Interaction volume radius: 5 \u00c5
Interaction volume height: 15 \u00c5
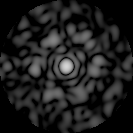
Disorder parameter: 0.7897